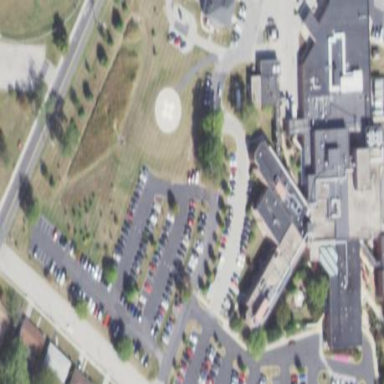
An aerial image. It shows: Healthcare facility identified as hospital.